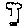
Label: tree